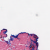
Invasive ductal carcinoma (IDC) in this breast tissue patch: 0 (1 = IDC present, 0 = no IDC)